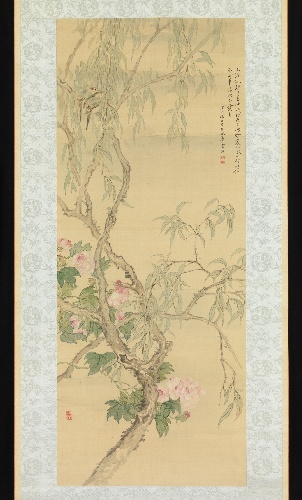
Artist: Tsubaki Chinzan
Artist bio: Japanese, 1801–1854
Date: dated Fall 1850
Object type: Hanging scroll
Classification: Paintings
Medium: Hanging scroll; ink and color on paper
Culture: Japan
Period: Edo period (1615–1868)
Dimensions: Image: 43 3/8 x 17 1/2 in. (110.2 x 44.4 cm)
Overall: 75 3/8 x 30 3/8in. (191.5 x 77.2 cm)
Department: Asian Art
Credit line: The Harry G. C. Packard Collection of Asian Art, Gift of Harry G. C. Packard, and Purchase, Fletcher, Rogers, Harris Brisbane Dick, and Louis V. Bell Funds, Joseph Pulitzer Bequest, and The Annenberg Fund Inc. Gift, 1975
Accession year: 1975
Repository: Metropolitan Museum of Art, New York, NY
Tags: Birds|Flowers